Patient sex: M
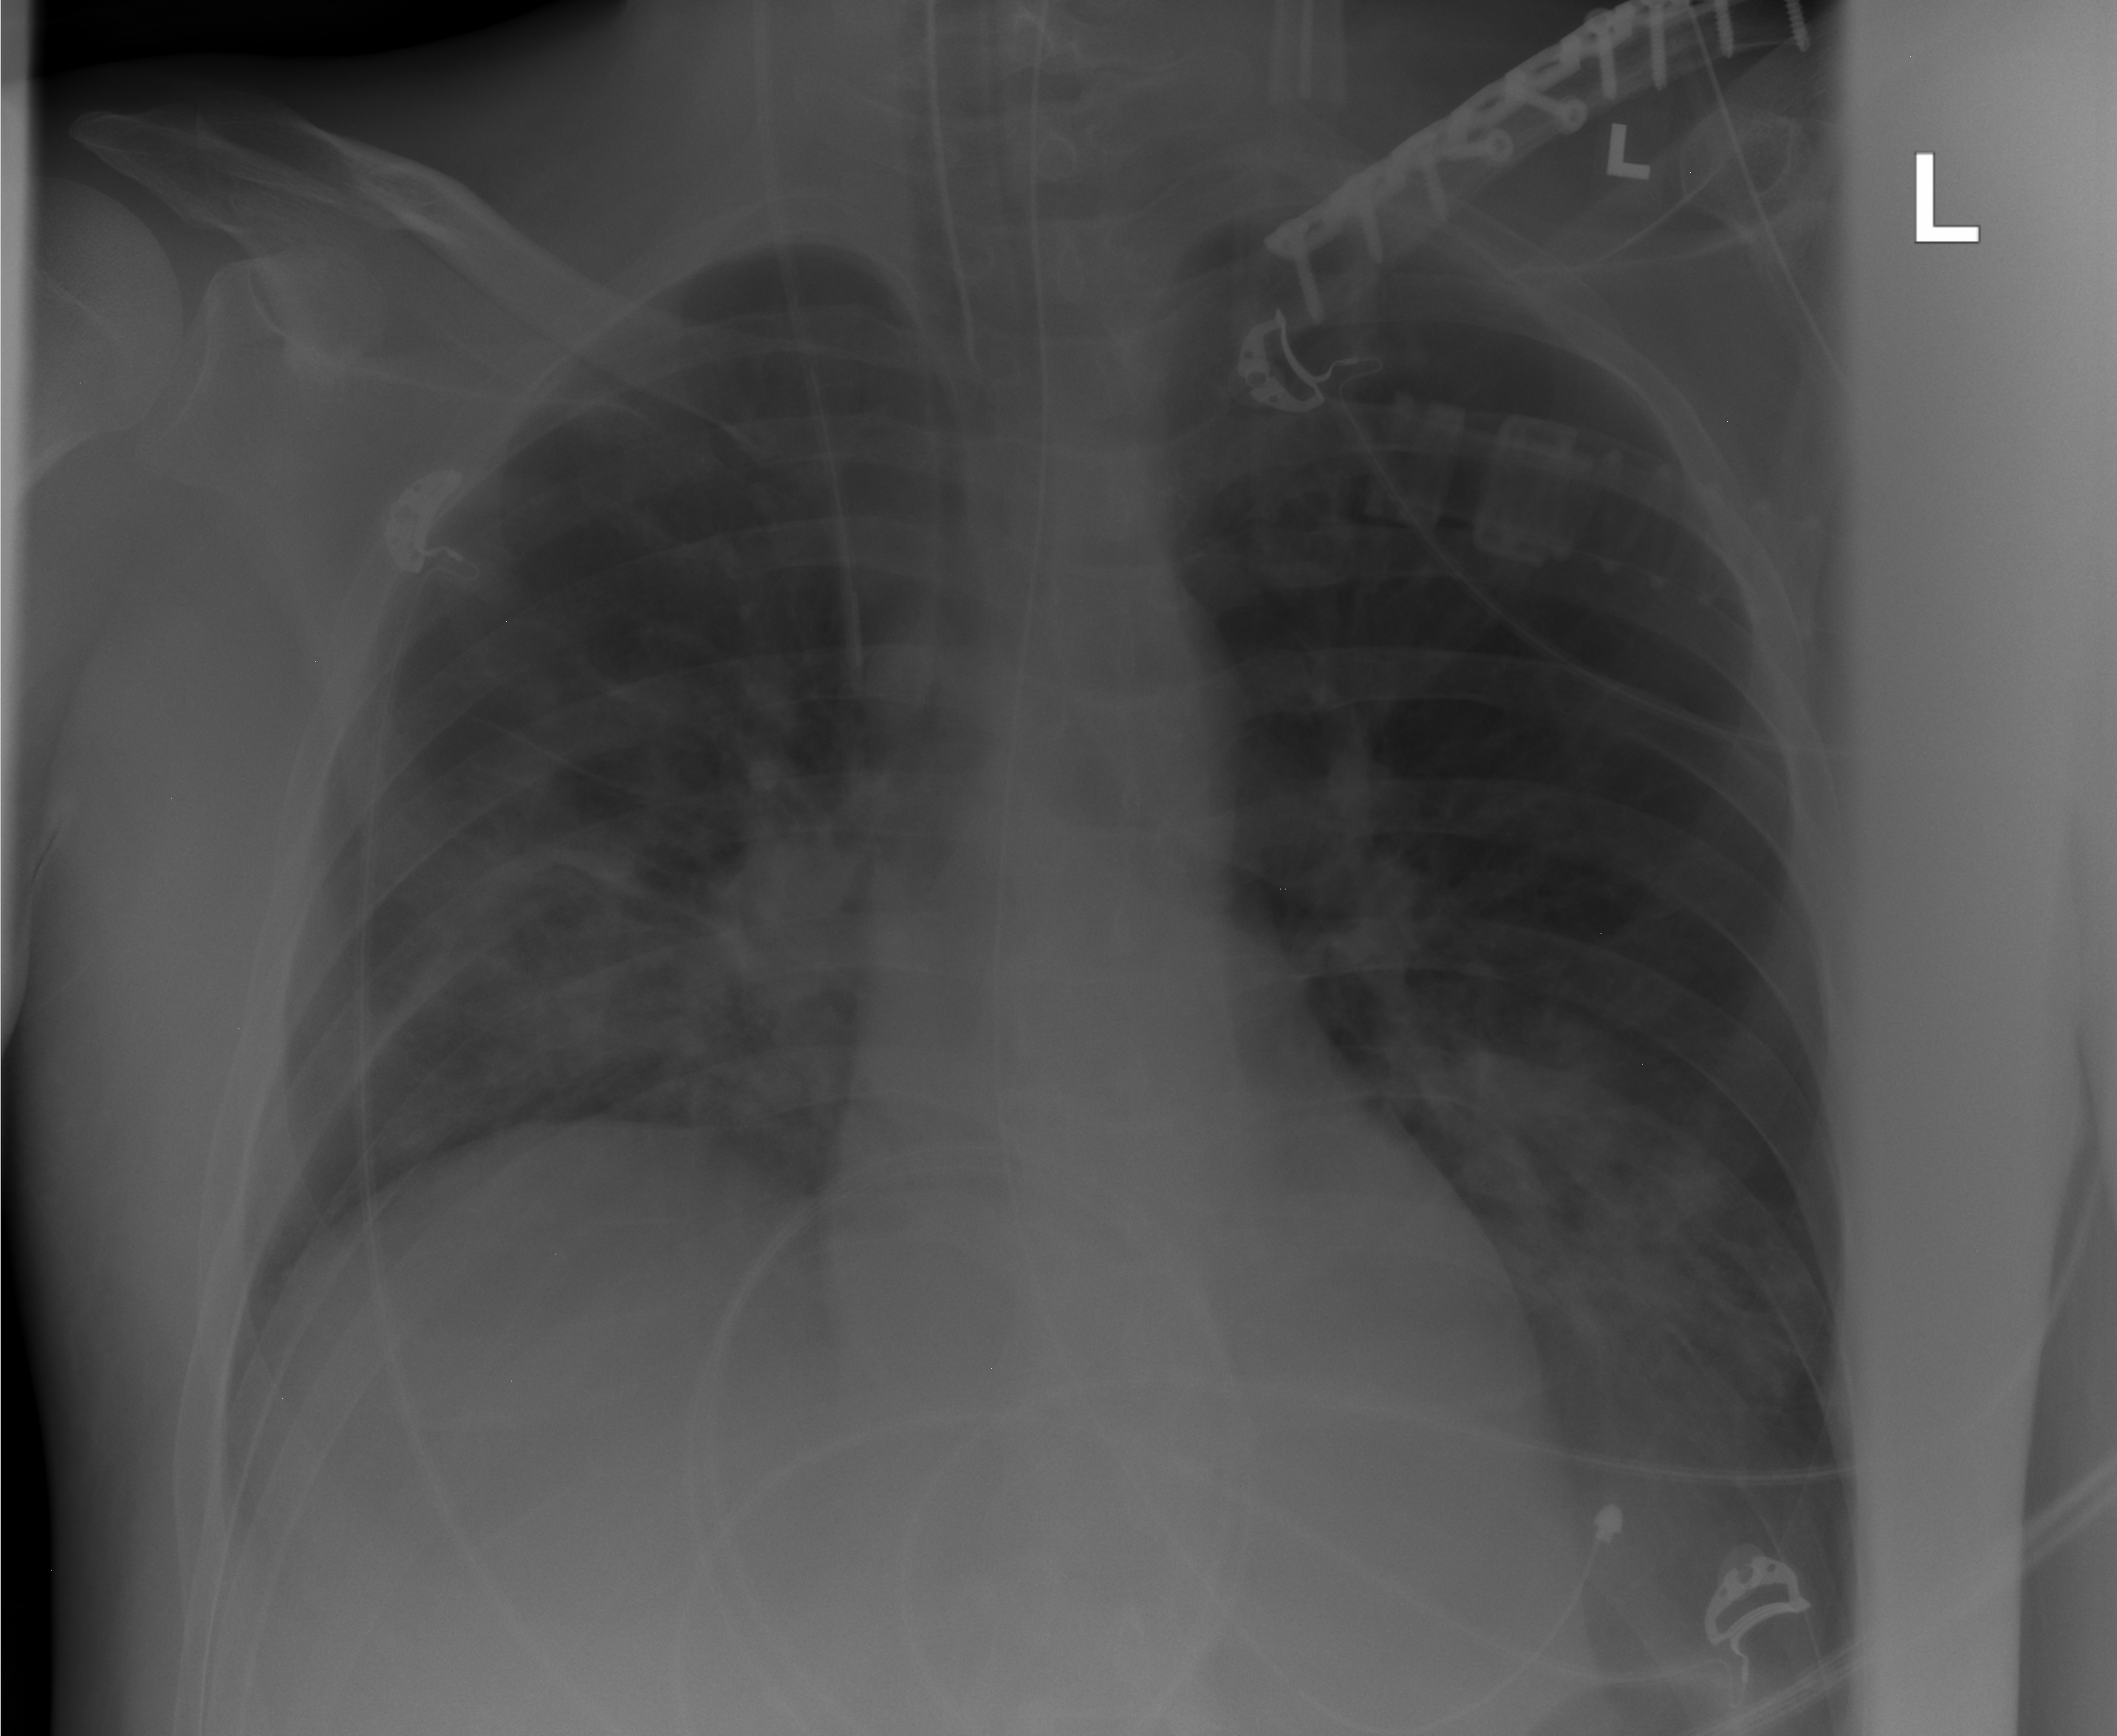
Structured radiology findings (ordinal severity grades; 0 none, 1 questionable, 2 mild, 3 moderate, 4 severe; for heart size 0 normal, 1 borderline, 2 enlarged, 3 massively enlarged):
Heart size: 0
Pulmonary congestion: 0
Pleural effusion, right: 0
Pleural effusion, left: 0
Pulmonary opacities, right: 3
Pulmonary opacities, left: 2
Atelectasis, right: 2
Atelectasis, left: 2